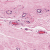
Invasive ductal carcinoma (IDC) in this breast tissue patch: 0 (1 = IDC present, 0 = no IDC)